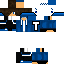
A male human skin with medium skin, wearing brown long hair dressed in a blue hoodie and black pants, featuring a closed mouth.